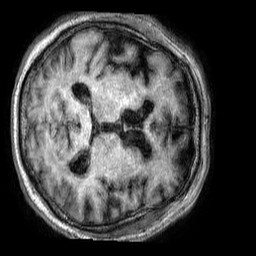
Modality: T1w
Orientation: axial
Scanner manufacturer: philips
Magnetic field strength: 3 T
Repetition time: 0.006568 s
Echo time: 0.002952 s